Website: crate-barrel
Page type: billing-address
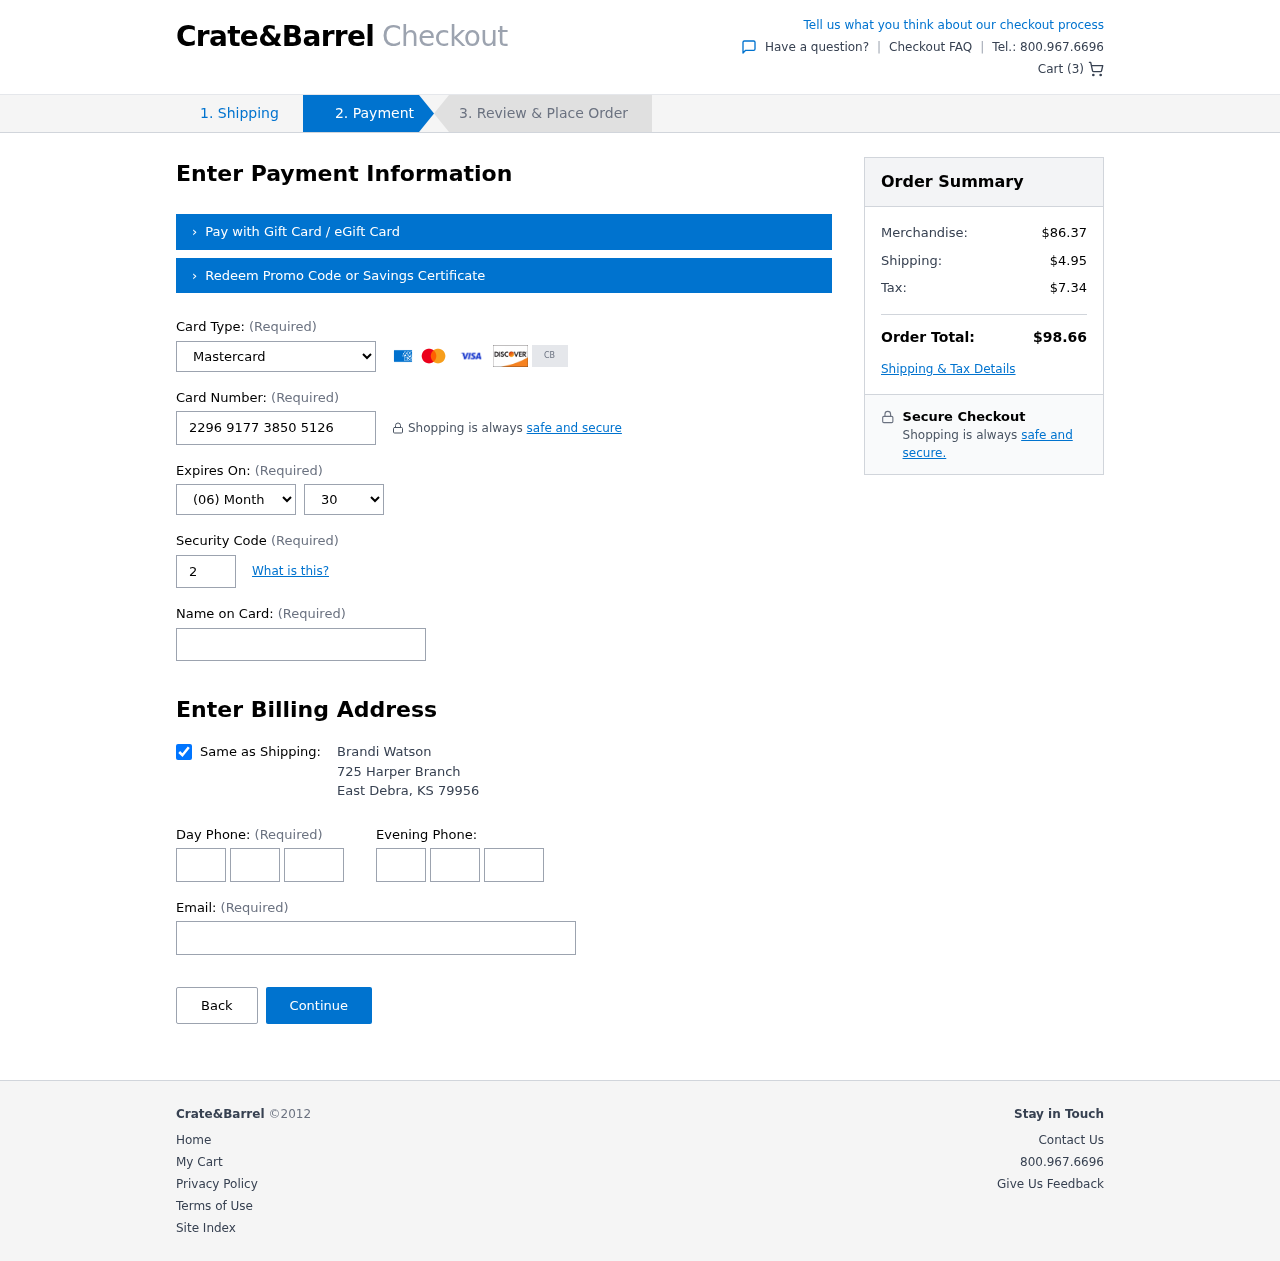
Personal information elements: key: PII_CARD_CVV
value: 285
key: PII_CARD_EXPIRY_MONTH
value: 06
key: PII_CARD_EXPIRY_YEAR
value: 30
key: PII_CARD_NUMBER
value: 2296 9177 3850 5126
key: PII_CARD_TYPE
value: Mastercard
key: PII_CITY
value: East Debra
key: PII_EMAIL
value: bwatson@gmail.com
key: PII_FULLNAME
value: Brandi Watson
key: PII_PHONE_ALT_AREA
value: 247
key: PII_PHONE_ALT_PREFIX
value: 990
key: PII_PHONE_ALT_SUFFIX
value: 3827
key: PII_PHONE_AREA
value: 279
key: PII_PHONE_PREFIX
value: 355
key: PII_PHONE_SUFFIX
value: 7218
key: PII_POSTCODE
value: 79956
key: PII_STATE_ABBR
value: KS
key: PII_STREET
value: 725 Harper Branch
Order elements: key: ORDER_NUM_ITEMS
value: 3
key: ORDER_SUBTOTAL
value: $86.37
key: ORDER_SHIPPING_COST
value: $4.95
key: ORDER_TAX
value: $7.34
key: ORDER_TOTAL
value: $98.66